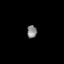
Tissue: lung
Cell type: Epithelial cells
Senescence score: 0.234
Nuclear area (px): 123
Mean DAPI intensity: 130.959